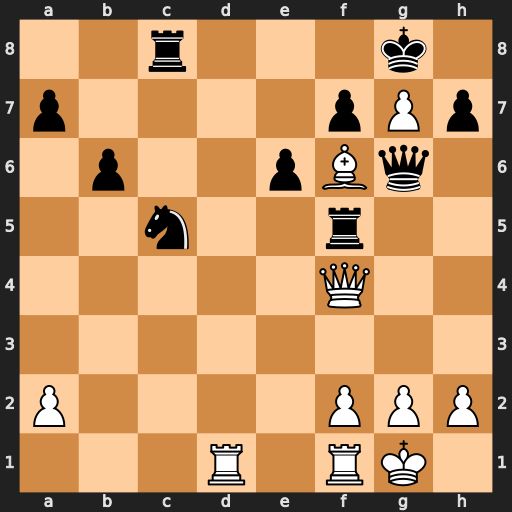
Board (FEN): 2r3k1/p4pPp/1p2pBq1/2n2r2/5Q2/8/P4PPP/3R1RK1
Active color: w
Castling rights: -
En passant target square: -
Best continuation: Qc7 Qxf6 Qxc8+